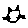
Label: cat